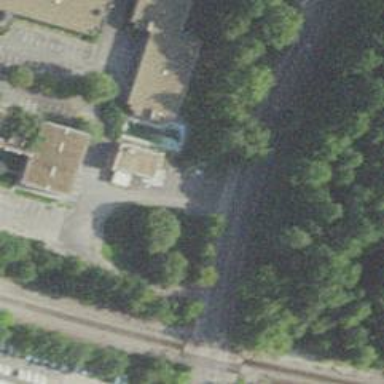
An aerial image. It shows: Driveway for service vehicles.